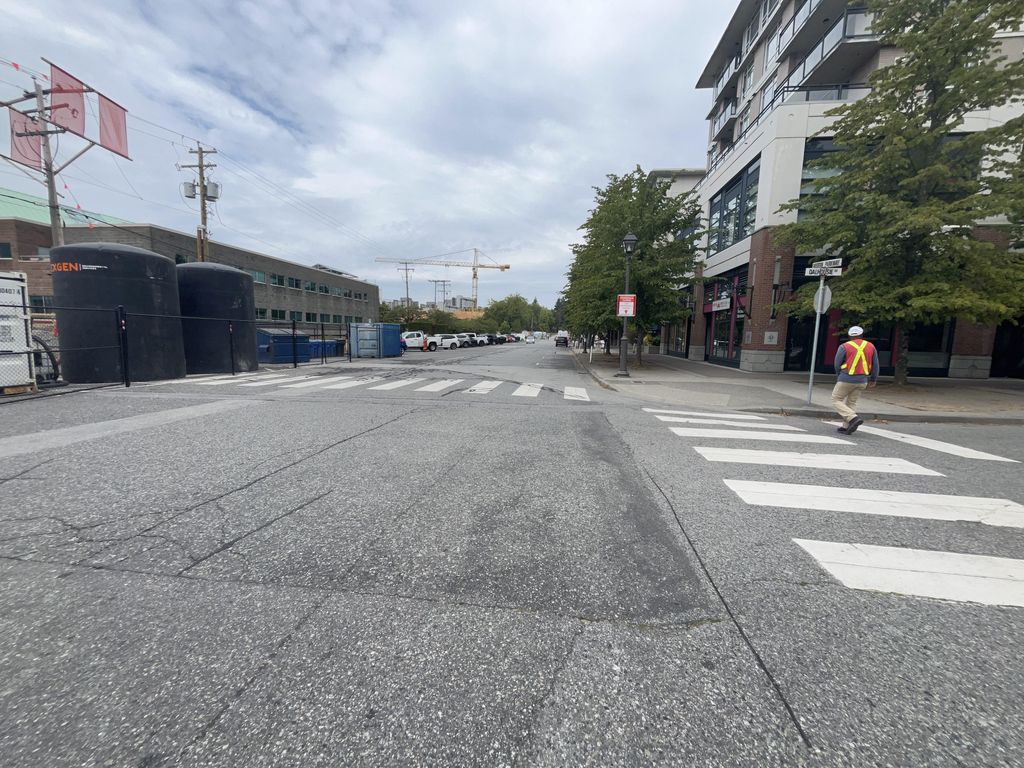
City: vancouver